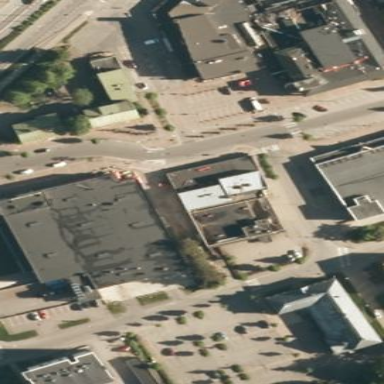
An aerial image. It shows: Supermarket building.